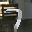
Label: 7